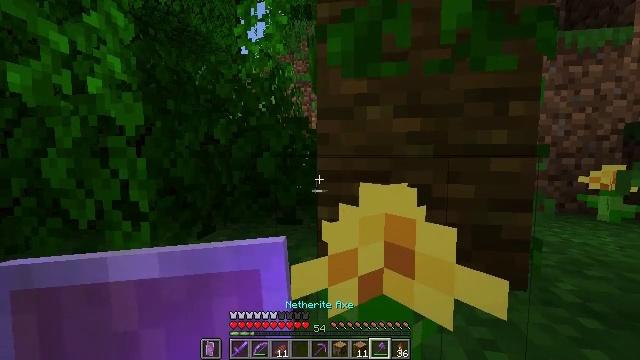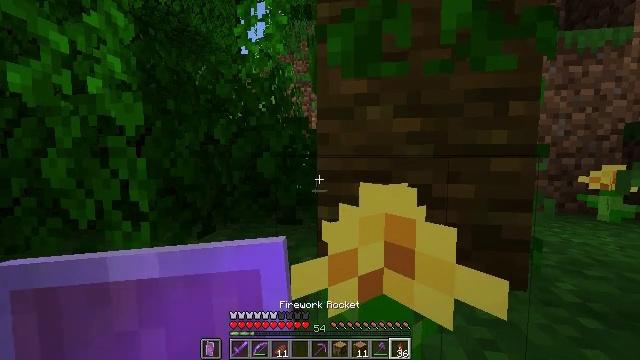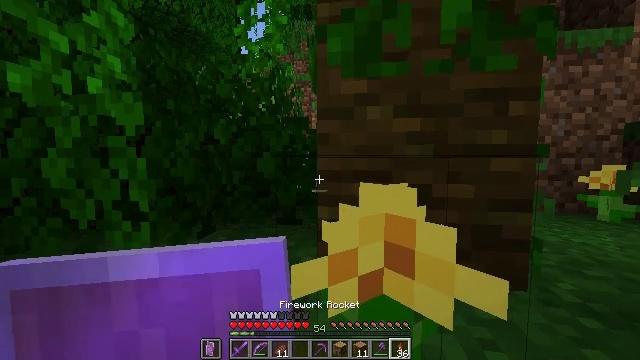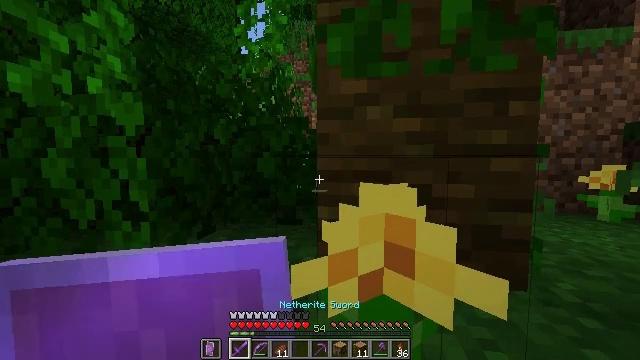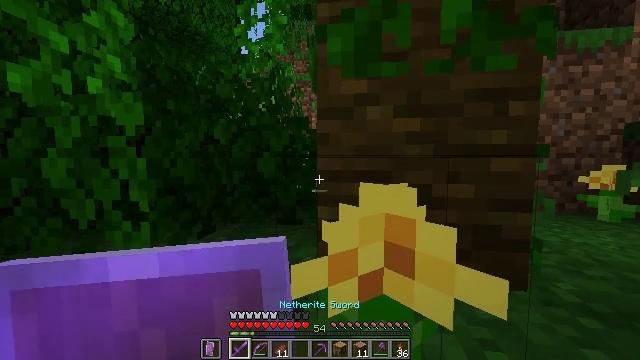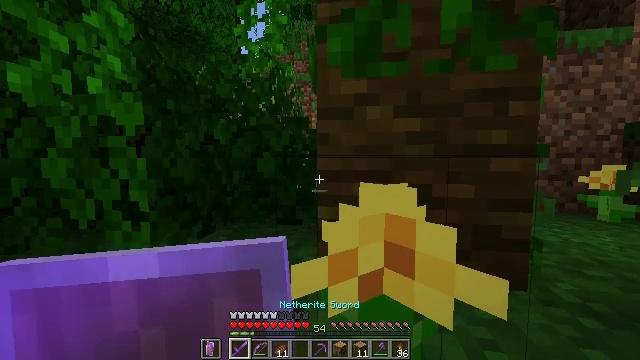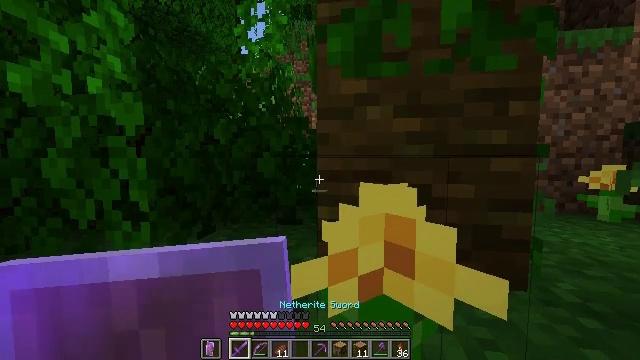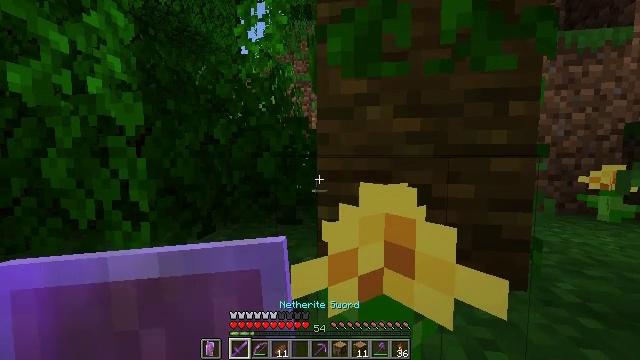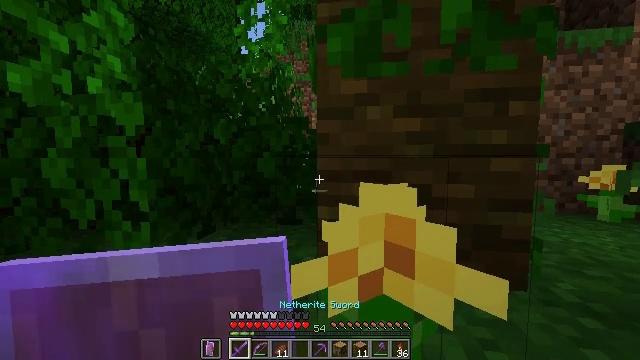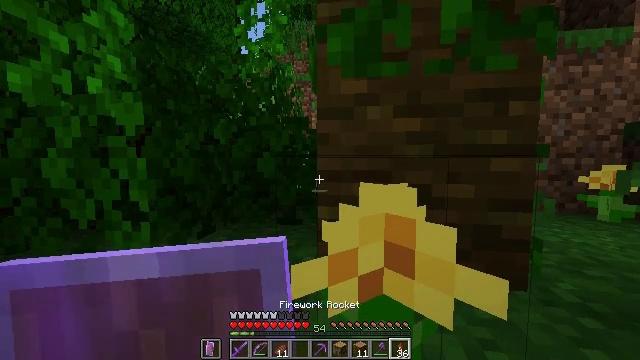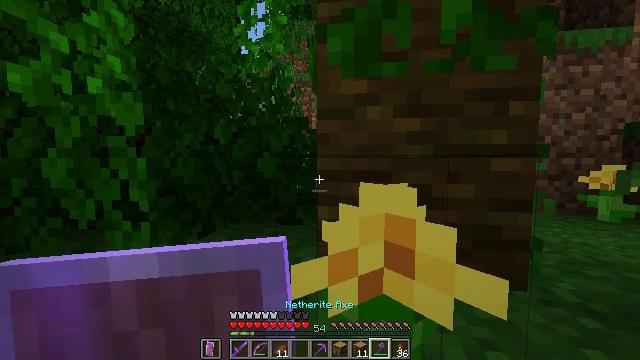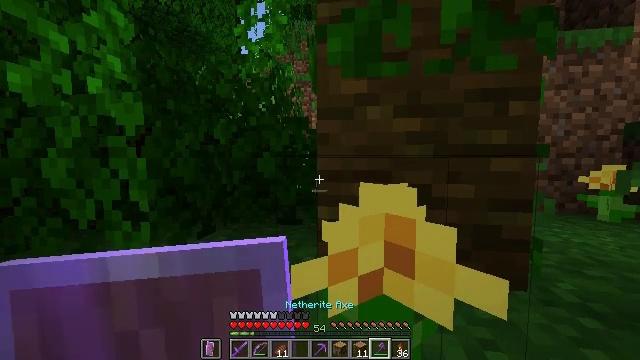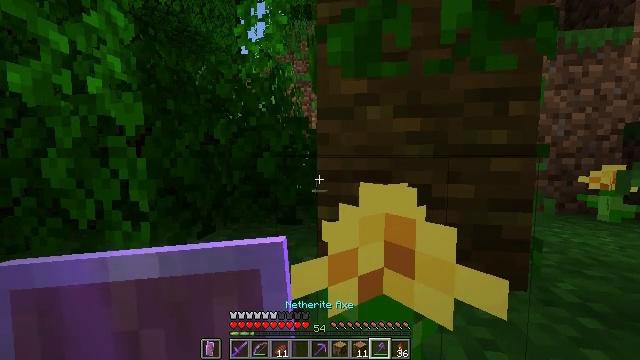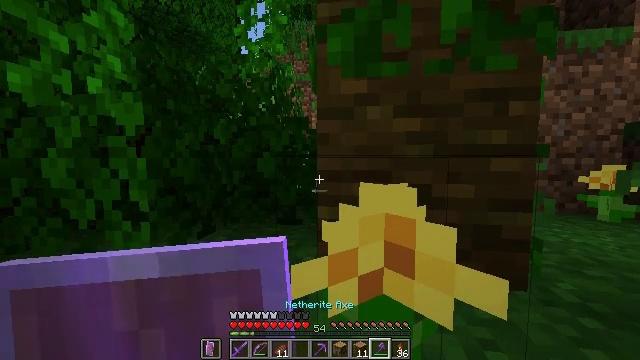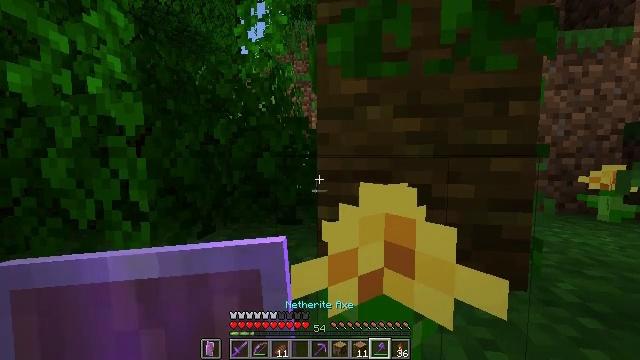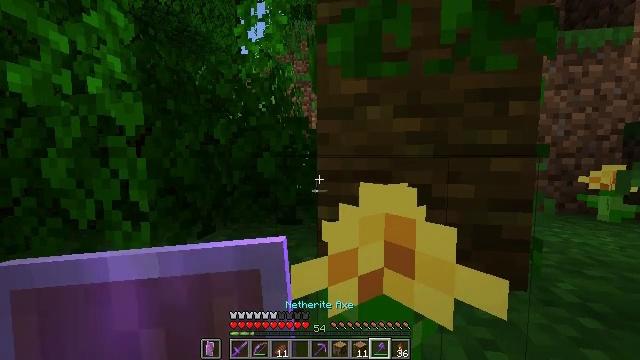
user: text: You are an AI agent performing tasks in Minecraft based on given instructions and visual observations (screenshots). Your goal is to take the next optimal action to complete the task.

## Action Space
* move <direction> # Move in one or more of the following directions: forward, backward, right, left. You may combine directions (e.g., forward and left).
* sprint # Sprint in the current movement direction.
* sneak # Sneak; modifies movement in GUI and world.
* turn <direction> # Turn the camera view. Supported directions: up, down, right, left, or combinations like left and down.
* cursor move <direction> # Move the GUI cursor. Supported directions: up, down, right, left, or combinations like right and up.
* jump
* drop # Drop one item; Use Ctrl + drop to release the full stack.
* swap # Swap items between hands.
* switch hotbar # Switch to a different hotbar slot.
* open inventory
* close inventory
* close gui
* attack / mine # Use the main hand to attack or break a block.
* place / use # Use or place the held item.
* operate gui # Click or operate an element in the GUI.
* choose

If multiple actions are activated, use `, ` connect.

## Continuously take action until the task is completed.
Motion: motion action
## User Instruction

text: Remove and gather vines.
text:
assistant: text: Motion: no_op
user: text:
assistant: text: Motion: no_op
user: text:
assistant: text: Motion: no_op
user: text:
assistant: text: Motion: no_op
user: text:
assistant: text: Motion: no_op
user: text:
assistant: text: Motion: no_op
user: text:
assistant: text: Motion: no_op
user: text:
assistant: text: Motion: no_op
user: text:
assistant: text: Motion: no_op
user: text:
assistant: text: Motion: no_op
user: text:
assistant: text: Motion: no_op
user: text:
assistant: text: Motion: no_op
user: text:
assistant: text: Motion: no_op
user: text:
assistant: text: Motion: no_op
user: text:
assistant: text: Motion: no_op
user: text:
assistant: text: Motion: no_op
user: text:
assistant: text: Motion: no_op
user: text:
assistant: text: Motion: move forward, jump
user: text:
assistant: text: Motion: move forward, jump
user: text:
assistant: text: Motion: move forward, jump
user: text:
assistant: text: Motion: move forward and move right, jump
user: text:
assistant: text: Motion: move forward and move right, jump
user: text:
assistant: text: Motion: move forward and move right, turn up, jump
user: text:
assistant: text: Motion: move forward and move right, turn up
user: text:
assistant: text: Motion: move forward and move right
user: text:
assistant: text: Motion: move forward
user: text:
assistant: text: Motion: move forward, turn up
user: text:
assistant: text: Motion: move forward, turn right and up
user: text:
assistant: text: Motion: move forward, turn right and up
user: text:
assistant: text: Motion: turn right and up